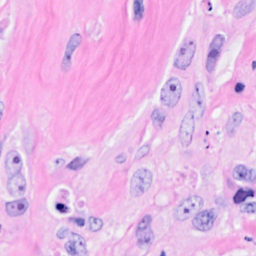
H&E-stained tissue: Breast